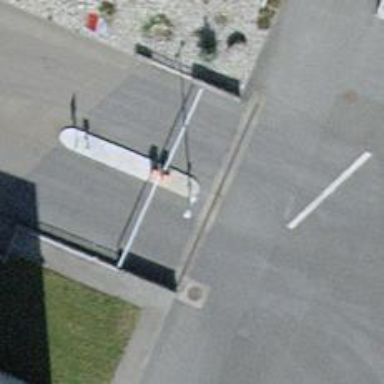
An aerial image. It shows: Lift gate barrier.